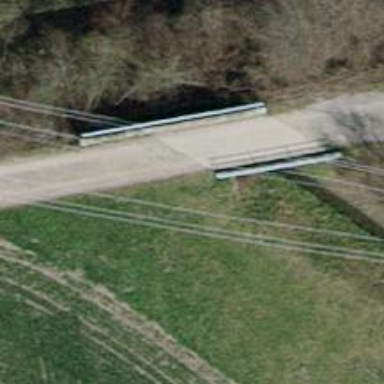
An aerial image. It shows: Concrete bridge over grade1 track.